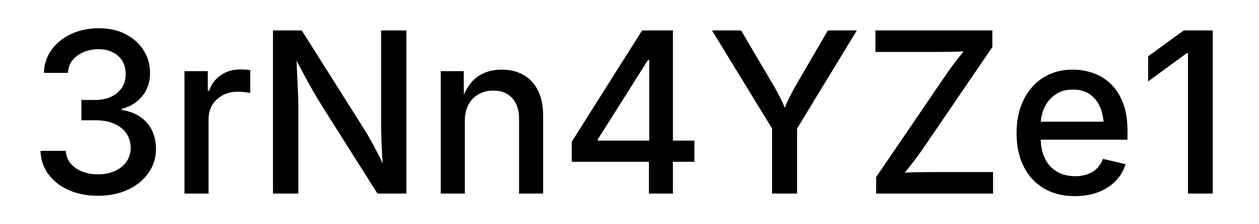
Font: Inter_Medium